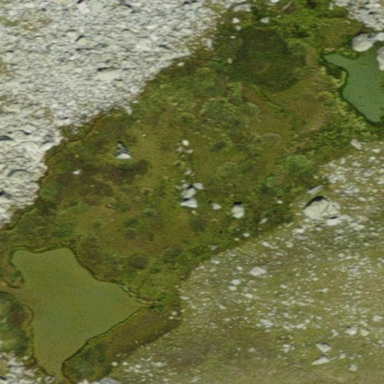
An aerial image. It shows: Pond with natural water.